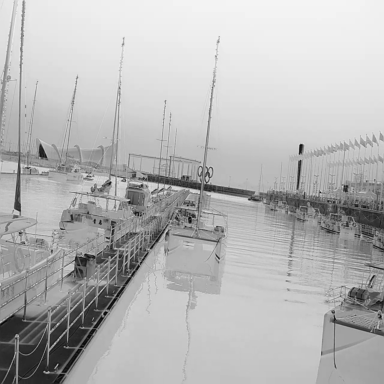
There is a canoe in the infrared image.